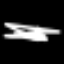
Label: frog